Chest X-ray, PA view. Patient: 49 years old, sex M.
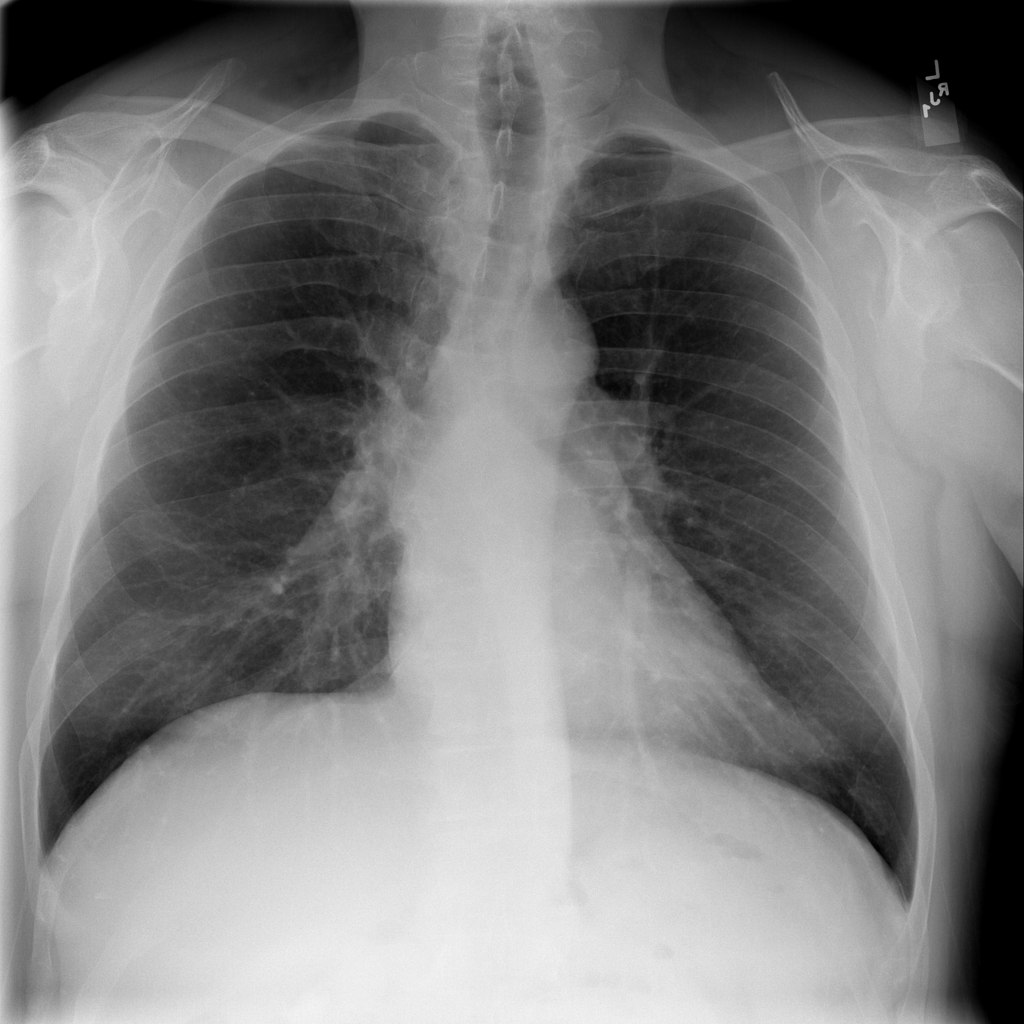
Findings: Consolidation, Infiltration